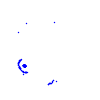
Particle: kaon